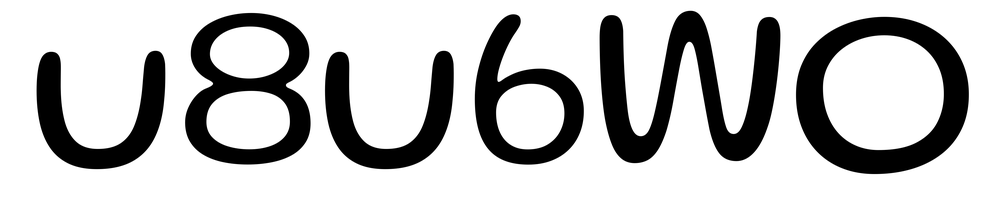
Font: Gluten_Light